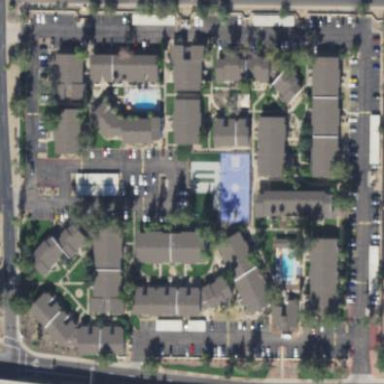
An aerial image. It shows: Residential area with apartments.